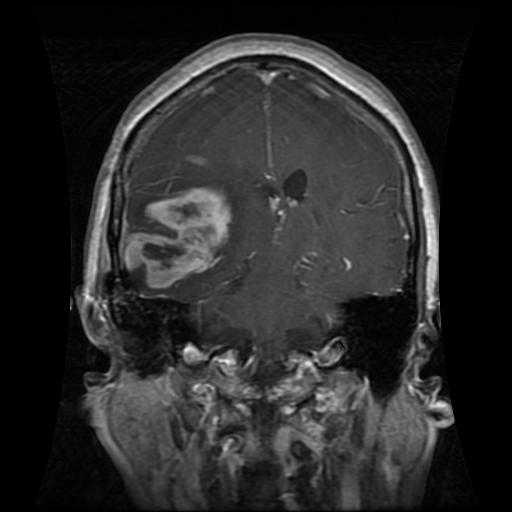
Label: glioma